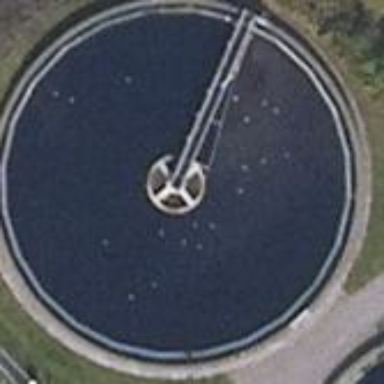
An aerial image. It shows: Sewage reservoir surrounded by water.